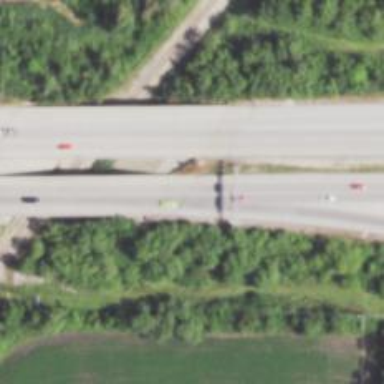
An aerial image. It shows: Motorway junction.